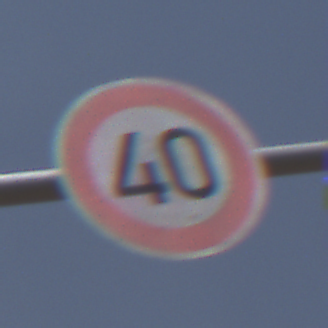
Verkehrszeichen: Geschwindigkeit40
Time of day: Midday
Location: Outdoor (Nature)
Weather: PartlyCloudy
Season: NotSpecified
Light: Natural